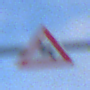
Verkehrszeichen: DoppelkurveZunaechstLinks
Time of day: SunriseSunset
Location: Outdoor (Suburban)
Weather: PartlyCloudy
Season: NotSpecified
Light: Natural